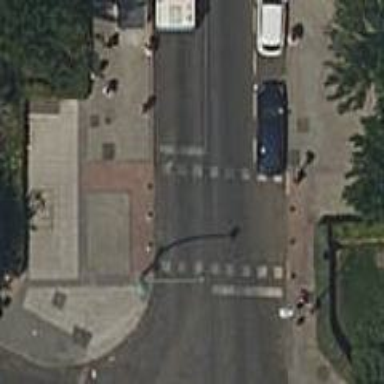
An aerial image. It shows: Crossing with traffic signals.